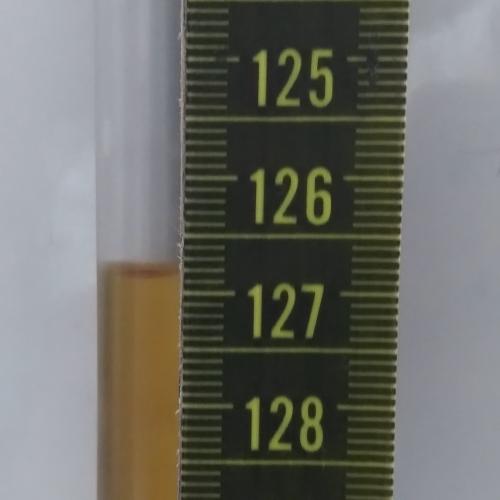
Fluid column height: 126.8 cm